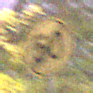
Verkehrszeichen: EndeGeschwindigkeit50
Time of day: Night
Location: Outdoor (Suburban)
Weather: PartlyCloudy
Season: NotSpecified
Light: Artificial